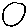
Label: circle